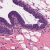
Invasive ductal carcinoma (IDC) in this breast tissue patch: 0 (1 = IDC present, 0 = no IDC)